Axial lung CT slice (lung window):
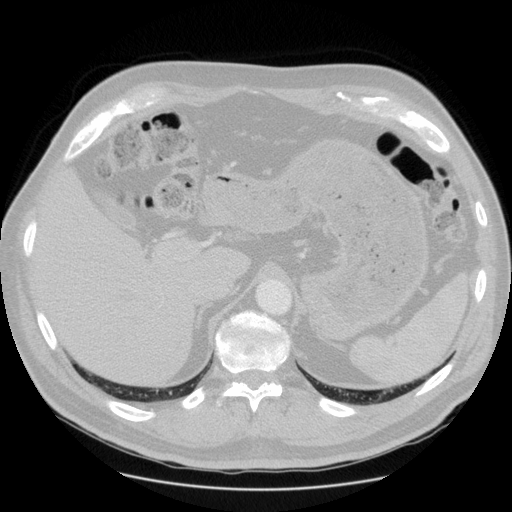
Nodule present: no